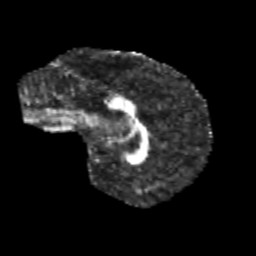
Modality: FA
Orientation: sagittal
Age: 10
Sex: female
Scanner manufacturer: siemens
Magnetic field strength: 3 T
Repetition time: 3.8 s
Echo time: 0.07 s